Question: I am trying this
'''
Cursor cursor = getContentResolver().query(ContactsContract.Contacts.CONTENT_URI, null,
null, null, null);
Cursor cursor1 = getContentResolver().query(ContactsContract.CommonDataKinds.Phone.CONTENT_URI, null,
null, null, null);
int nameIdx = cursor.getColumnIndexOrThrow(ContactsContract.Contacts.DISPLAY_NAME);
int phoneIdx = cursor1.getColumnIndexOrThrow(ContactsContract.CommonDataKinds.Phone.NUMBER);
if (cursor.moveToFirst())
do {
// Extract the name.
String name = cursor.getString(nameIdx);
// Extract the phone number.
String phone = cursor.getString(phoneIdx);
Log.i("ContentProvider", name);
Log.i("ContentProvider", phone);
} while (cursor.moveToNext());
'''
I am able to read Names but Numbers i am getting an error

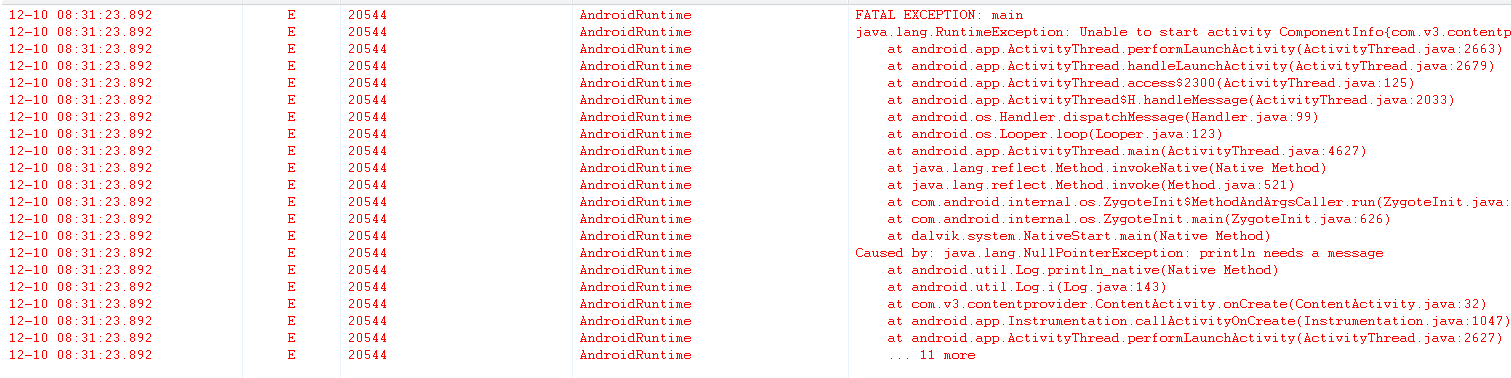
Answer: Get through this tutorial, this could help you out of your problem
Link is provided as below:
<URL>